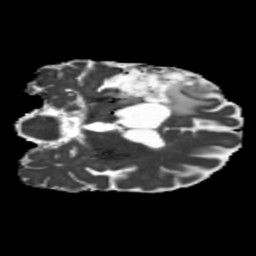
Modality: MD
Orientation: coronal
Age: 61
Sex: male
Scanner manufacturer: siemens
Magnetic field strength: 3 T
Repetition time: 5.25 s
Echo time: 0.08 s